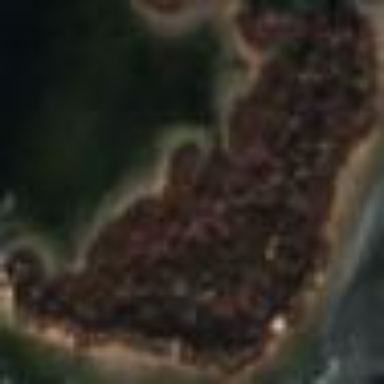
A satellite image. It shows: Islet covered with scrub vegetation.